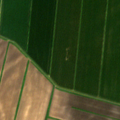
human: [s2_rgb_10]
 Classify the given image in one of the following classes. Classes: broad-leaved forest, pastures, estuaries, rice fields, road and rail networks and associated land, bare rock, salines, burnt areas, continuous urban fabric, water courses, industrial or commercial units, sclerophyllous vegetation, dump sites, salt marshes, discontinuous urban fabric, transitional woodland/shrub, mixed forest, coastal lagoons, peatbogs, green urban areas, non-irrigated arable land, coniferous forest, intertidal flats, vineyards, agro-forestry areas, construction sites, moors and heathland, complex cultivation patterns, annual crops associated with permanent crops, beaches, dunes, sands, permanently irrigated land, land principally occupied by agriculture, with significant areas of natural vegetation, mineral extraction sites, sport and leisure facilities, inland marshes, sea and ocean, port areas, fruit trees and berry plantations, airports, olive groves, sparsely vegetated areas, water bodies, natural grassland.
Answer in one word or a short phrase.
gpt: non-irrigated arable land